Interaction volume radius: 10 \u00c5
Interaction volume height: 25 \u00c5
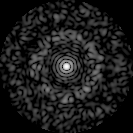
Disorder parameter: 0.8561